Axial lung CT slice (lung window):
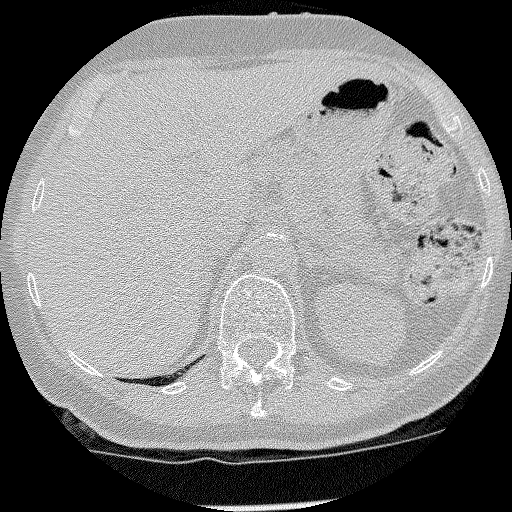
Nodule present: no